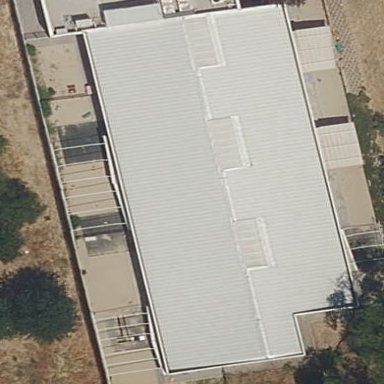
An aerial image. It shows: Kindergarten.